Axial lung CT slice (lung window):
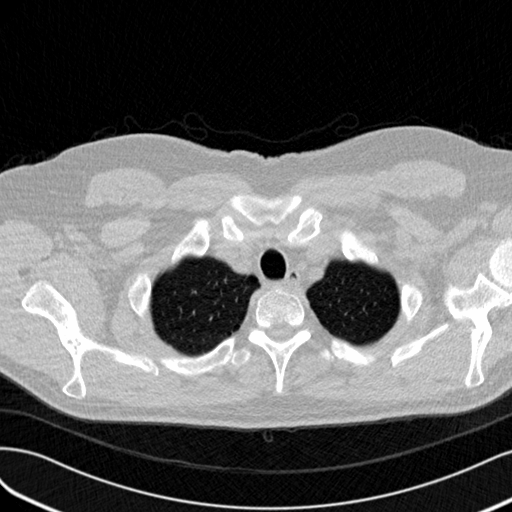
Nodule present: no